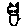
Label: cat